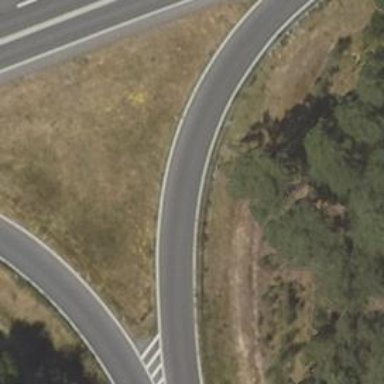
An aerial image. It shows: Trunk link road with asphalt surface.